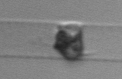
Label: Dactyliosolen_blavyanus